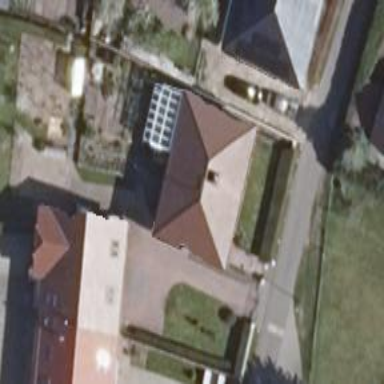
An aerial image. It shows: Simple and straightforward house.